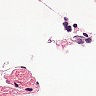
Metastatic tissue present: no